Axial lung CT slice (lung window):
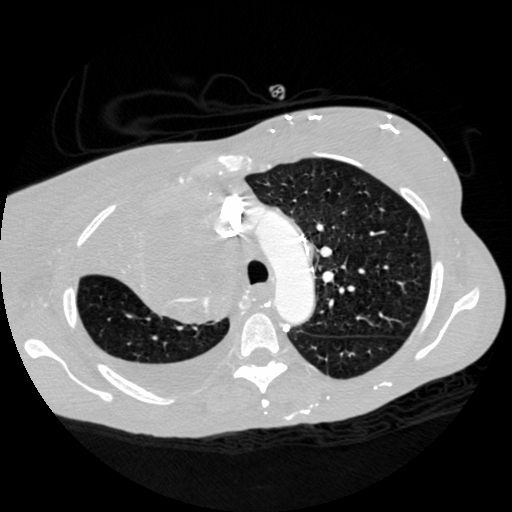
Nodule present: no